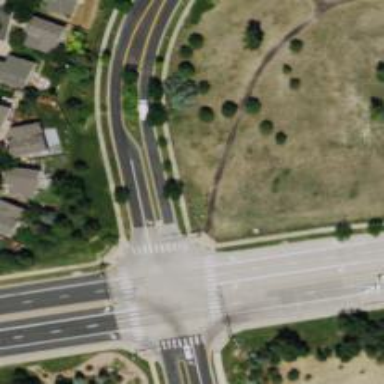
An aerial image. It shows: Marked crossing on footway.